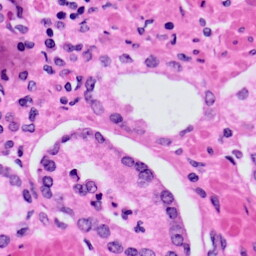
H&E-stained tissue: Prostate